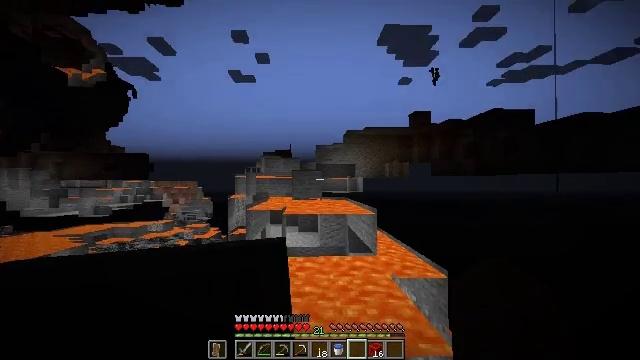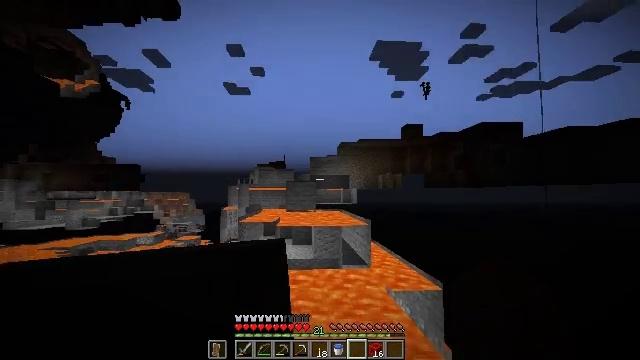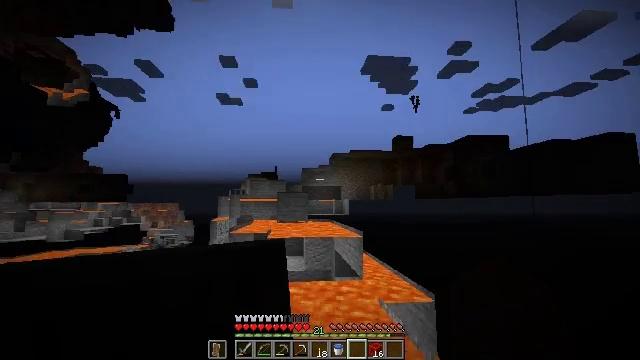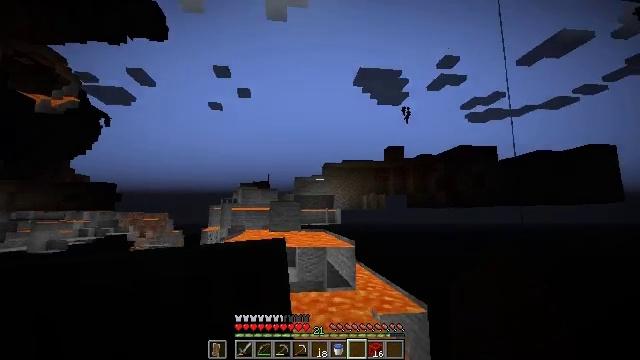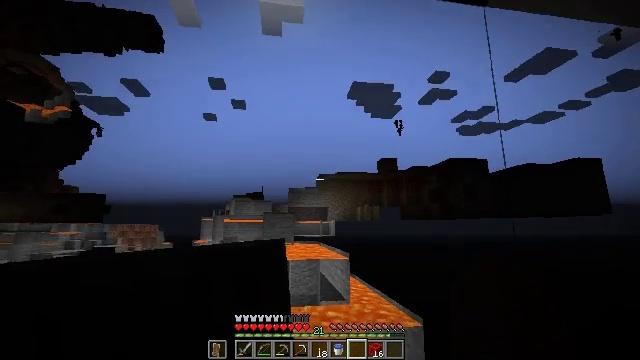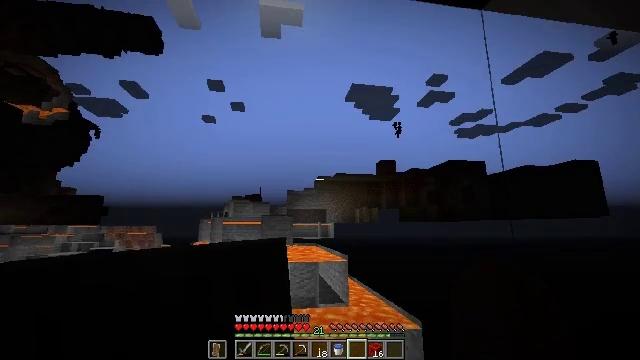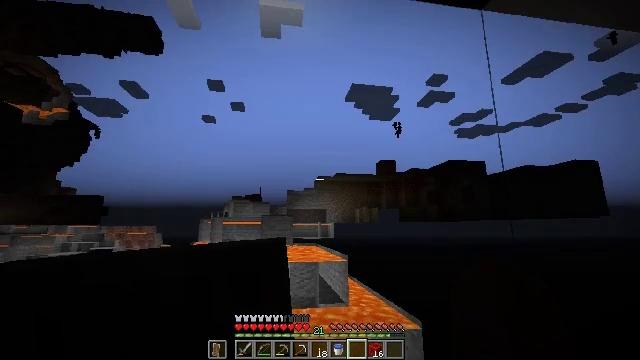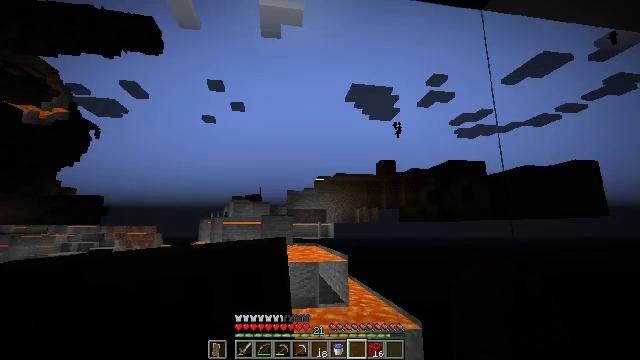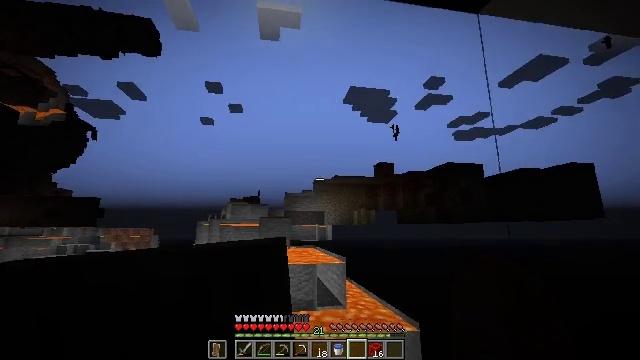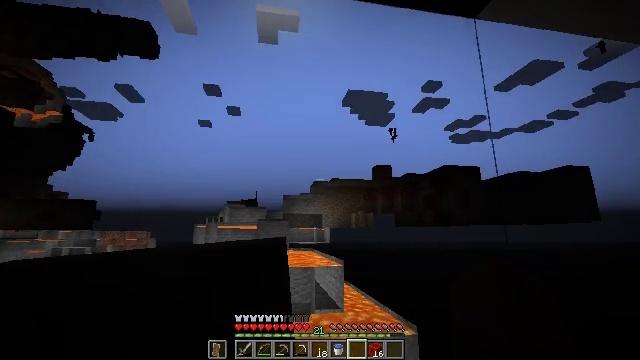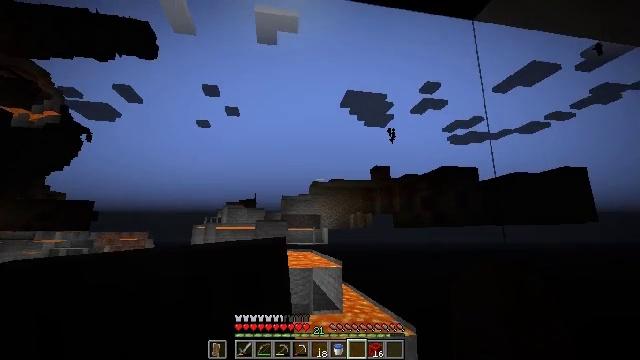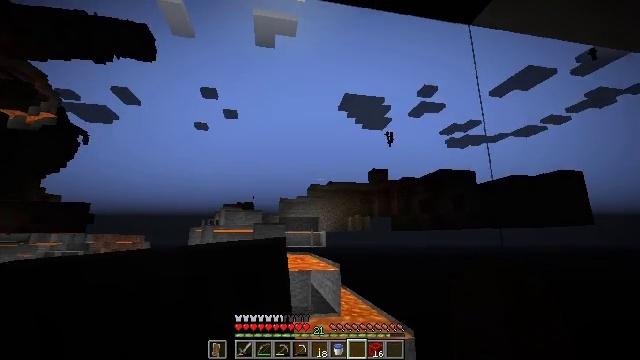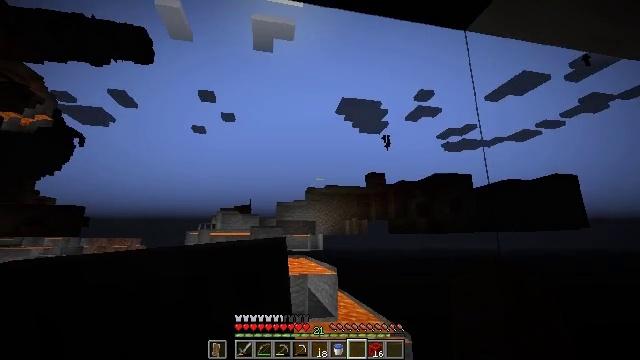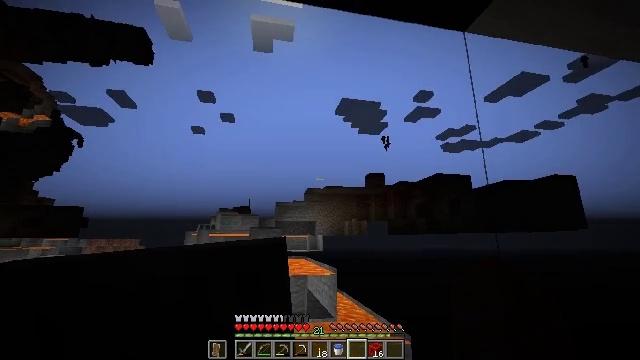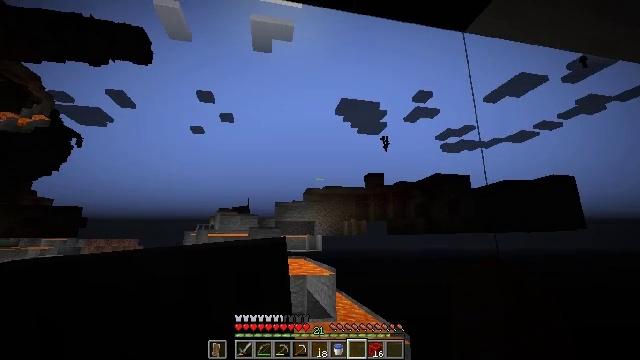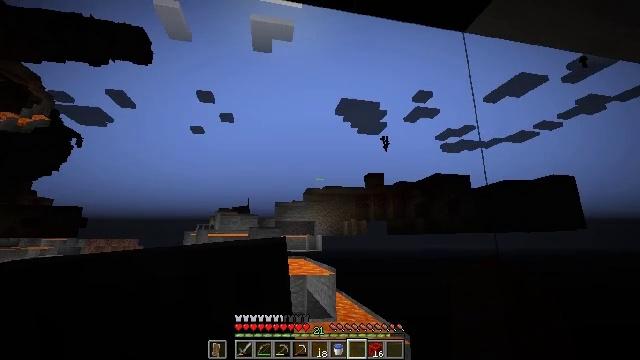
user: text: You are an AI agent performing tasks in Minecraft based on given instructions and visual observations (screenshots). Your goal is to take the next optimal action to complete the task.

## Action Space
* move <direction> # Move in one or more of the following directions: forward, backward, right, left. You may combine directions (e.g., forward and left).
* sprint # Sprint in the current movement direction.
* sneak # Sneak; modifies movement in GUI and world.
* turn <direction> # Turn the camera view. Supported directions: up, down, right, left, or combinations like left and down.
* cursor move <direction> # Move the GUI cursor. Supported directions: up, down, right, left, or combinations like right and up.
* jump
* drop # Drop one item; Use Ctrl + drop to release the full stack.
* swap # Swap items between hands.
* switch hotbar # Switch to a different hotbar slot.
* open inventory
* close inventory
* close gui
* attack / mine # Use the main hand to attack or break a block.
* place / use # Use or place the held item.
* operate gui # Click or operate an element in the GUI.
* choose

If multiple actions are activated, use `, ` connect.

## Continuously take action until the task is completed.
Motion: motion action
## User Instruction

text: Attack the piston head to remove it.
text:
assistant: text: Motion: turn right and up
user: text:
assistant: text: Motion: turn right and up
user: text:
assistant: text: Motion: turn right and up
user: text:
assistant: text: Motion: turn right and up
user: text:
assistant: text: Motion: no_op
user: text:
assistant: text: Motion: no_op
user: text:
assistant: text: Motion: no_op
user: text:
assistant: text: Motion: no_op
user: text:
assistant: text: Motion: no_op
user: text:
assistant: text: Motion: no_op
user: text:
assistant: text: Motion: no_op
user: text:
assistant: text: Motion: no_op
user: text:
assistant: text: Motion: no_op
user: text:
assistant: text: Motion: no_op
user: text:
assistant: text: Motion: no_op
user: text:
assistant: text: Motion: no_op
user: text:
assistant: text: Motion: no_op
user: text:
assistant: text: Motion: no_op
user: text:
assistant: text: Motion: no_op
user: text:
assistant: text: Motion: turn up
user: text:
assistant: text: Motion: no_op
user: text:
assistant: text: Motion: no_op
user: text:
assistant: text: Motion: no_op
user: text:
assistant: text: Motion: no_op
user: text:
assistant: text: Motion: no_op
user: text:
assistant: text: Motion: no_op
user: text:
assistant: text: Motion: no_op
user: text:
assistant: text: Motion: no_op
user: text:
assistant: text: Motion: no_op
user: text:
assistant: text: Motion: no_op